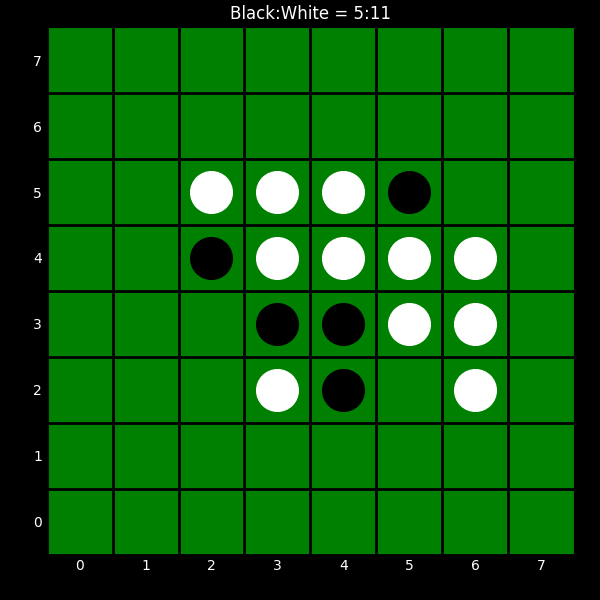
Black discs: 5
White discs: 11